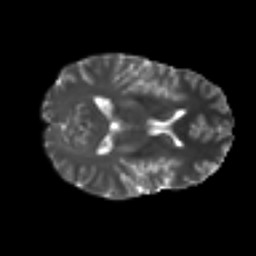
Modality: T2w
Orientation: axial
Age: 35
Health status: ill
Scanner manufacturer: philips
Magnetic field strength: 3 T
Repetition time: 9 s
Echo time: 0.127 s